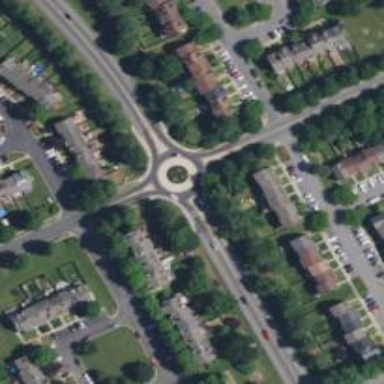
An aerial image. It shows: Tertiary road leading to roundabout junction.